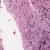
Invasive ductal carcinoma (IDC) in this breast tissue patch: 0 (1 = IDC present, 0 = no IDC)